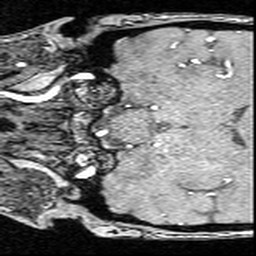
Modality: angio
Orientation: coronal
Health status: ill
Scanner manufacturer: siemens
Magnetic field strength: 3 T
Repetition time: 0.022 s
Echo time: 0.00395 s